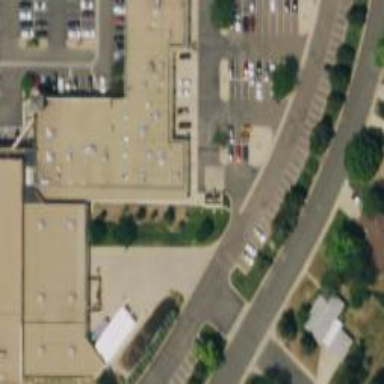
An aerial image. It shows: Veterinary facility.